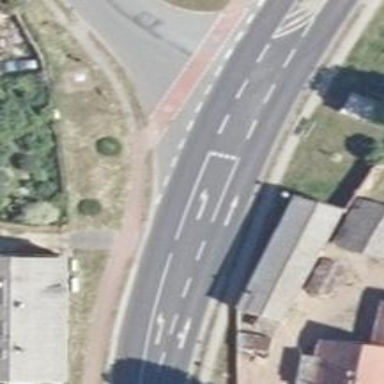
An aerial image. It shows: Primary highway with separate asphalt sidewalk.